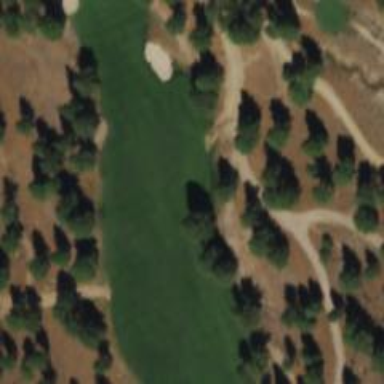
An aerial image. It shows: Golf hole.